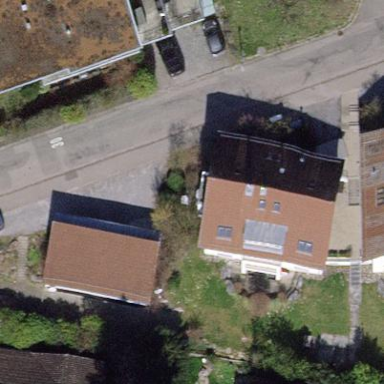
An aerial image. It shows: Gabled-roof brown apartment building.